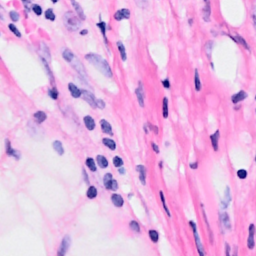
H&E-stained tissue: Breast